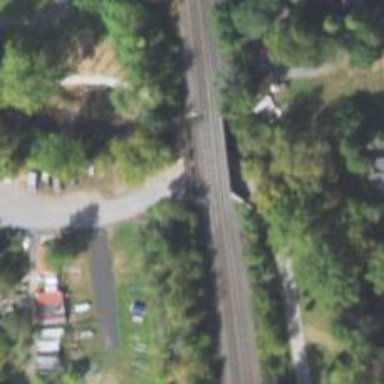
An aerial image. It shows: Abandoned railway.